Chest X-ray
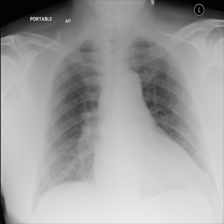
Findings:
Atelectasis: negative
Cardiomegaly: negative
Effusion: negative
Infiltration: negative
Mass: negative
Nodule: negative
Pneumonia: negative
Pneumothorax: negative
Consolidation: negative
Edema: negative
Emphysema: negative
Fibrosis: negative
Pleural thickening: negative
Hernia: negative